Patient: sex F, age 36
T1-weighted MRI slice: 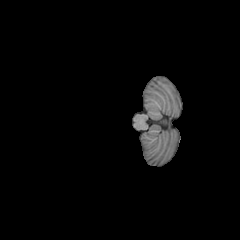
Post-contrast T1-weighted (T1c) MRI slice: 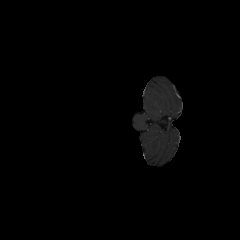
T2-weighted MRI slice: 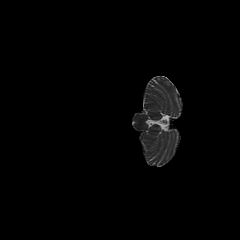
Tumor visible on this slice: no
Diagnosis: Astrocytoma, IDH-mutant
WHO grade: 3